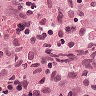
Metastatic tissue present: no